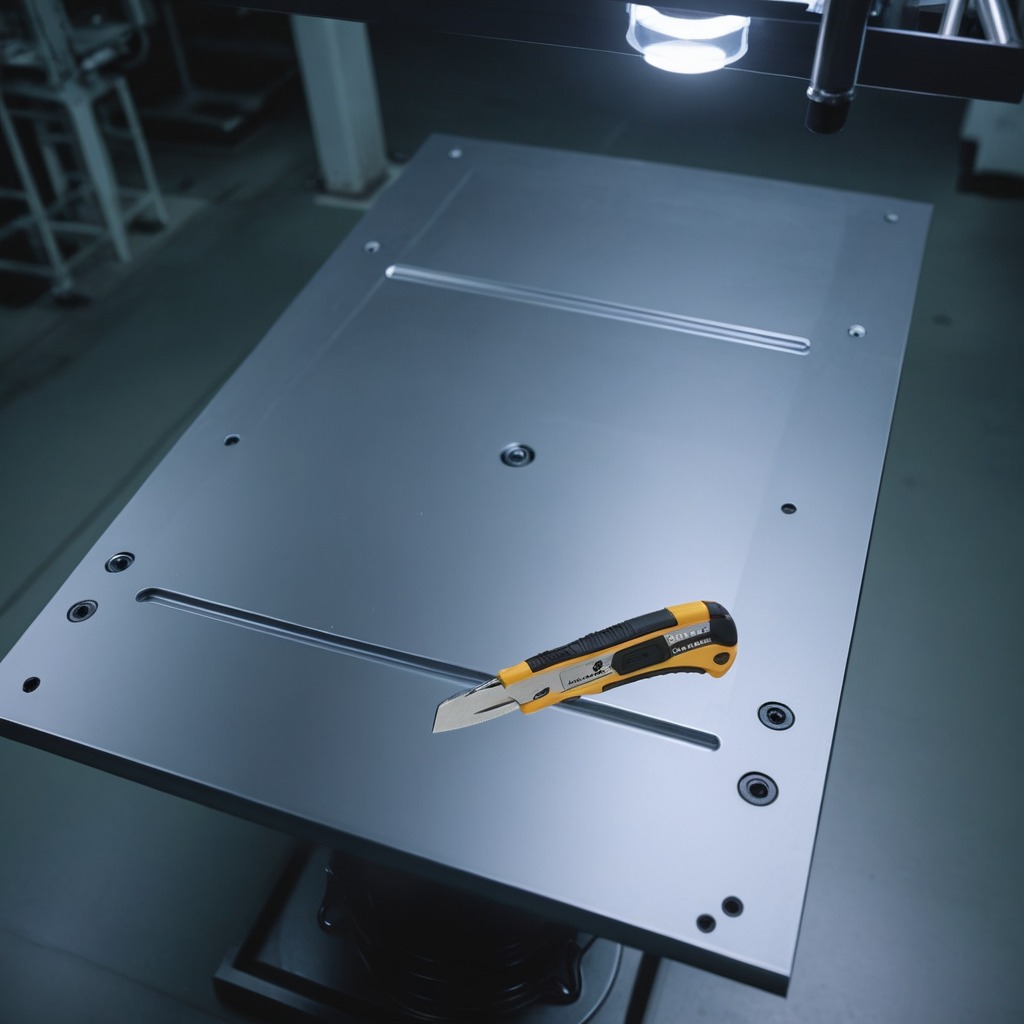
A utility knife is lying on the metal table.